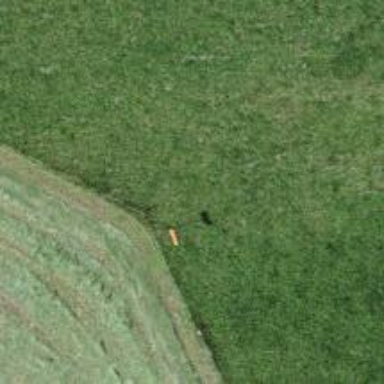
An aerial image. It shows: Aerial marker.